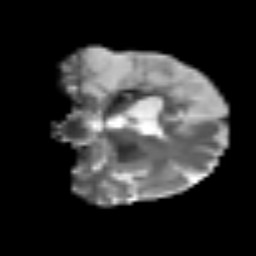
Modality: T2w
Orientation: coronal
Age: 46
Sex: male
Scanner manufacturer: siemens
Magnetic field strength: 3 T
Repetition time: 3.2 s
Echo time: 0.081 s